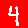
Digit: 4